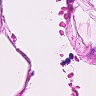
Metastatic tissue present: no